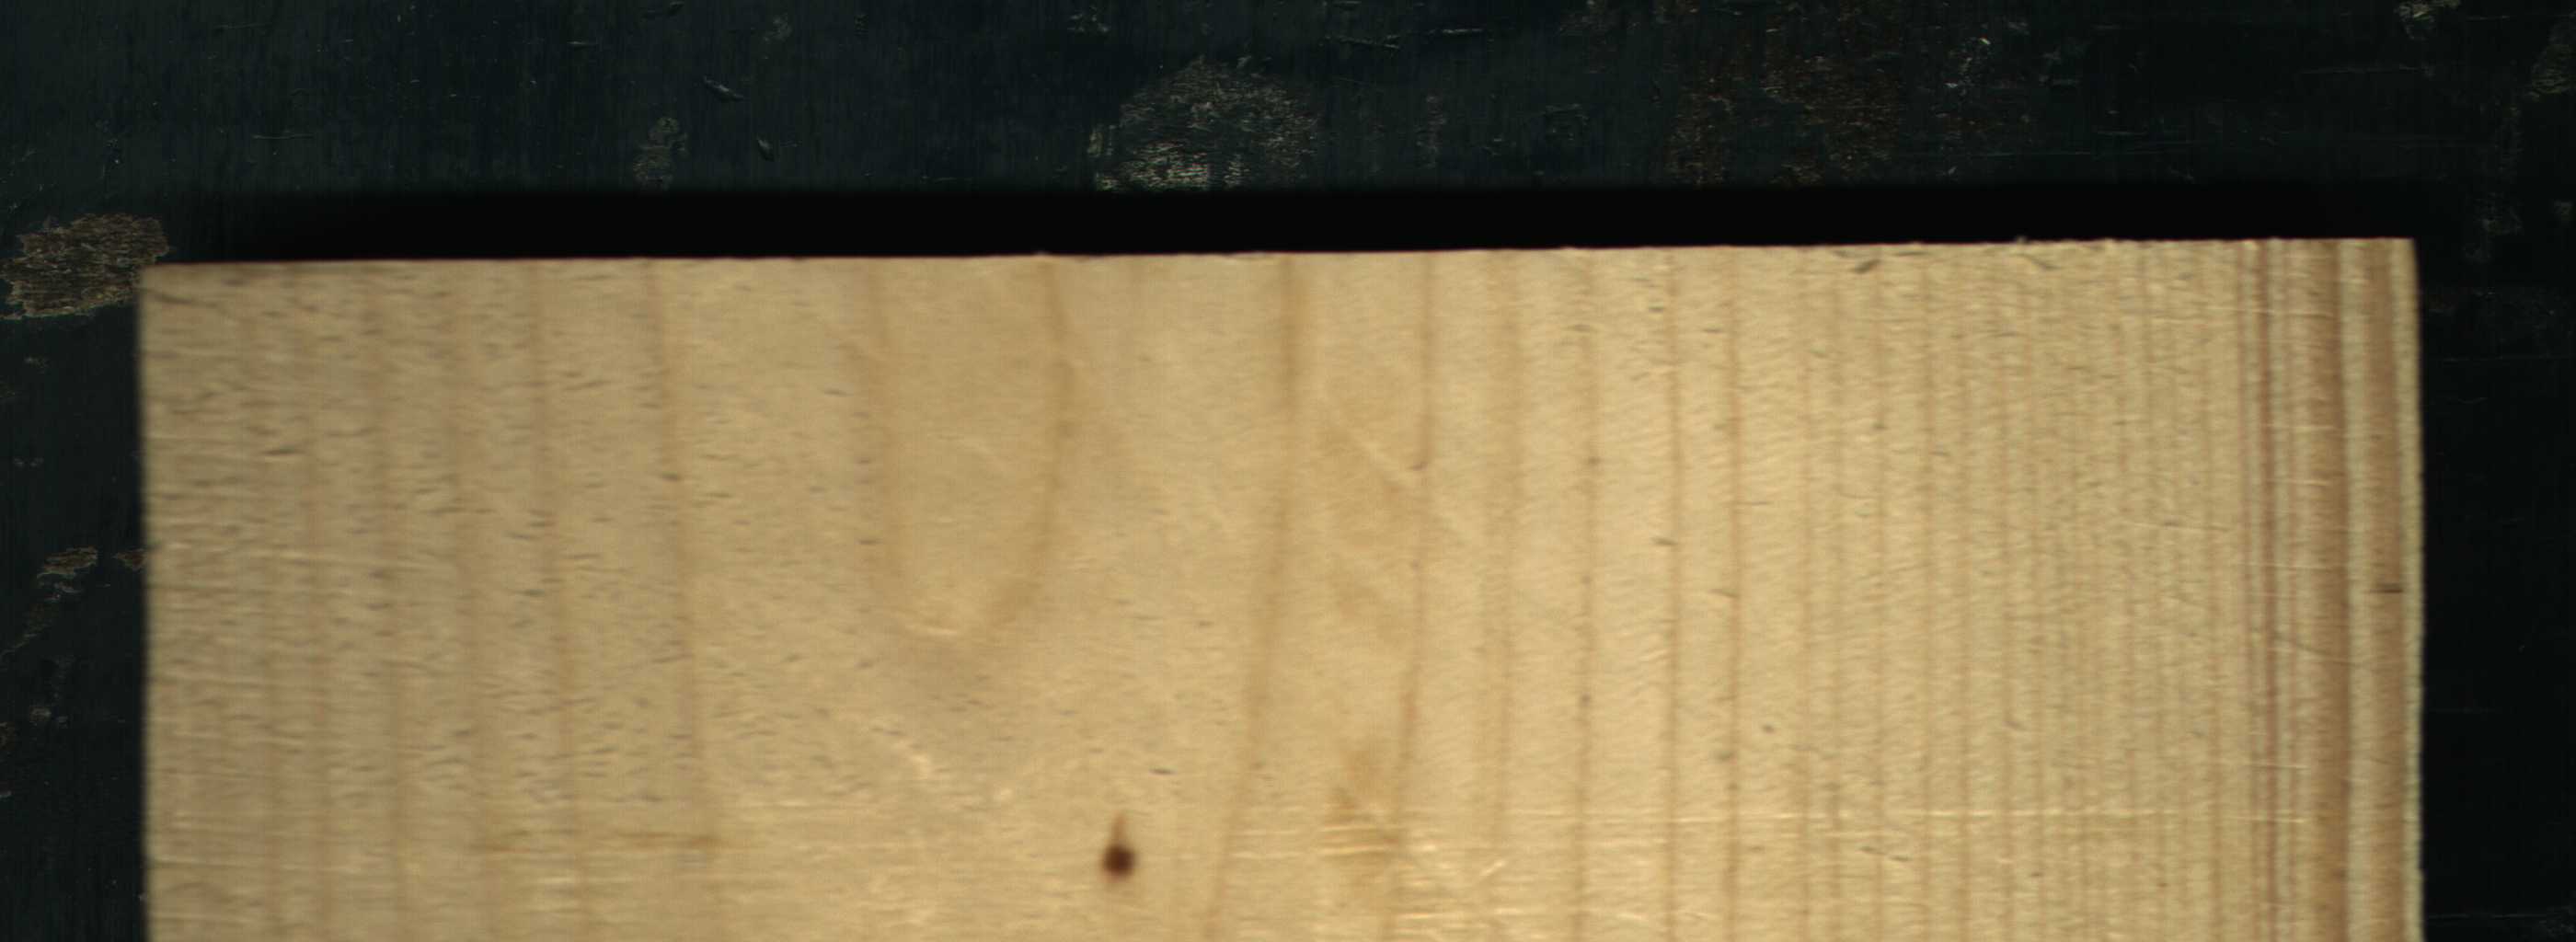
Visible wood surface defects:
resin